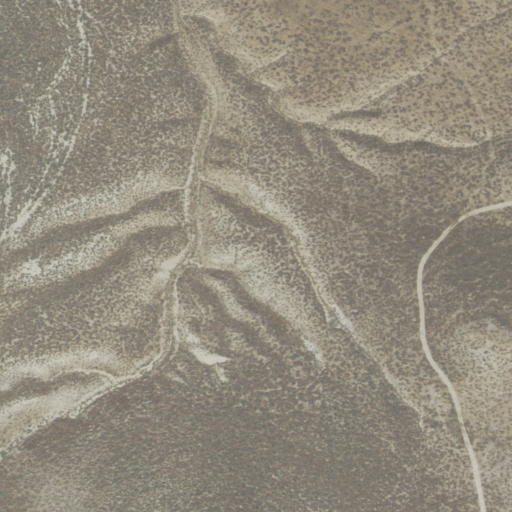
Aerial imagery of valley in California named Temblor Valley containing shrub and grassland